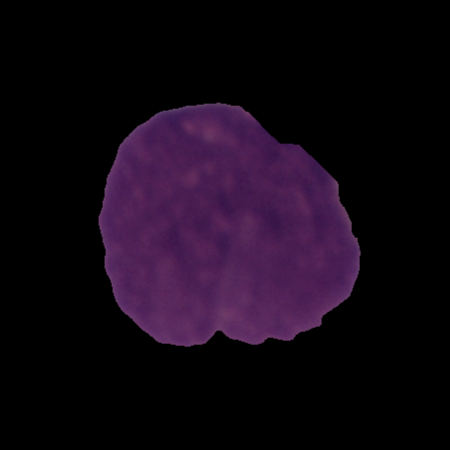
Label: cancer